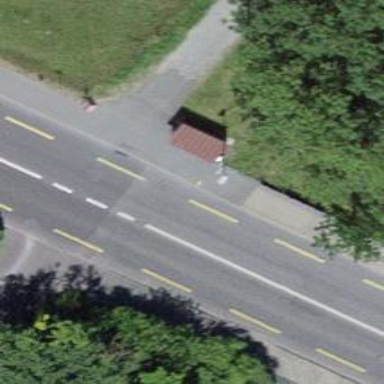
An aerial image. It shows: Bus stop with shelter.